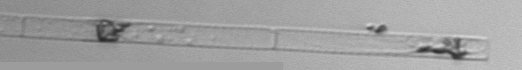
Label: Dactyliosolen_blavyanus